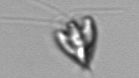
Label: Pyramimonas_longicauda